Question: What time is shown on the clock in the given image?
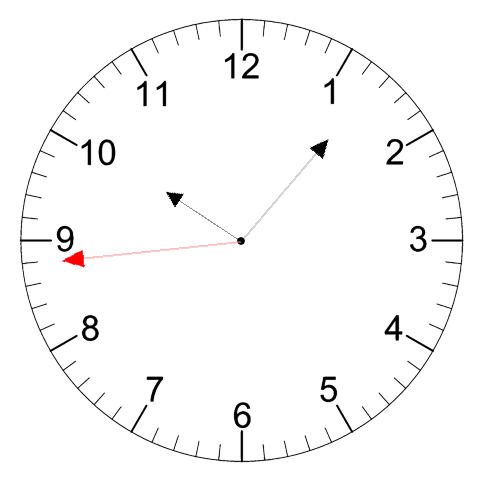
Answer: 10:06:44